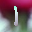
Label: 1